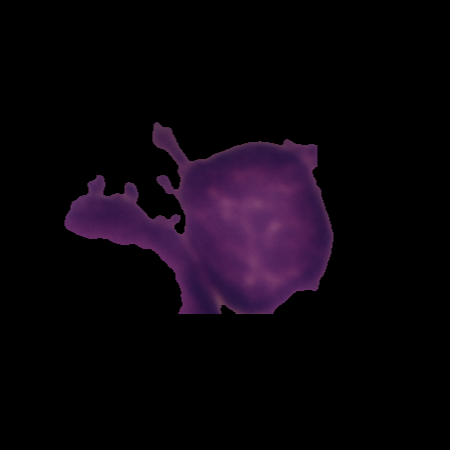
Label: healthy